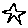
Label: star